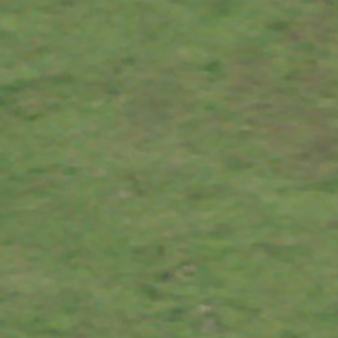
Label: other